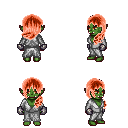
a pixel art fantasy rpg character, female body template, orc, green skin, white robe, red pants, red left-swept hairstyle, metal gloves, four views (front, back, left, right), 2x2 character sprite sheet, small pixel art, hard edges, no anti-aliasing